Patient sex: M
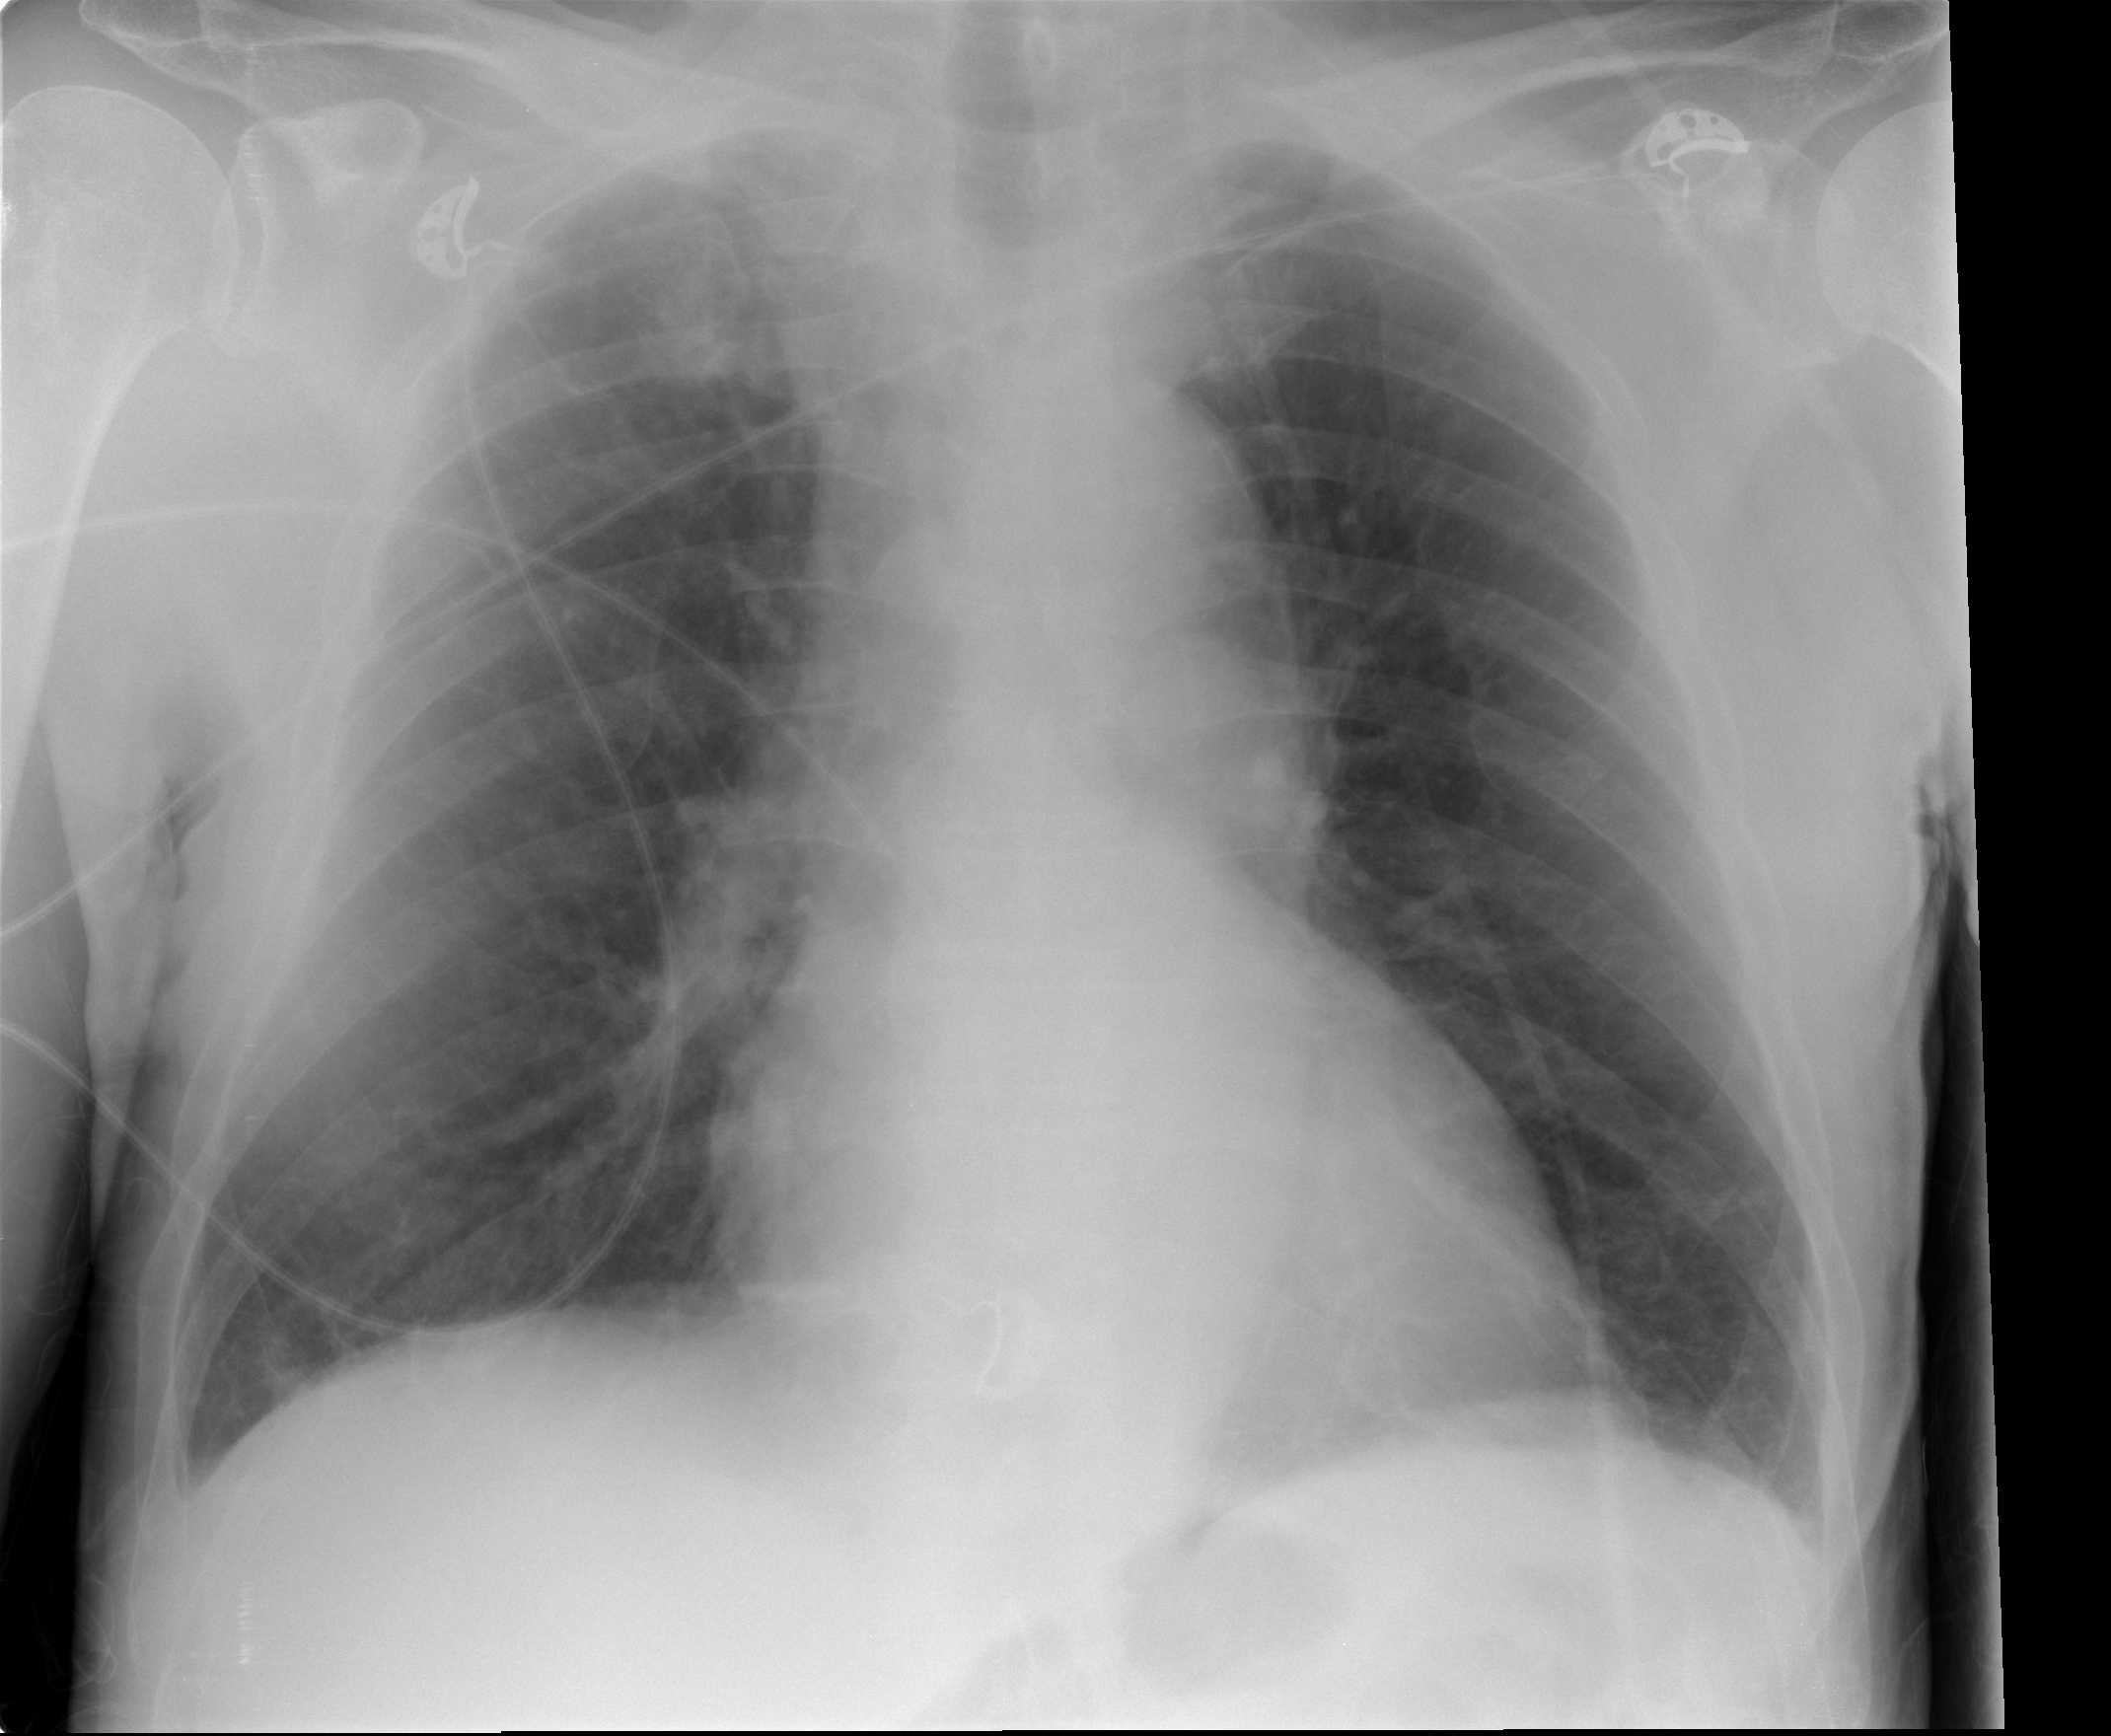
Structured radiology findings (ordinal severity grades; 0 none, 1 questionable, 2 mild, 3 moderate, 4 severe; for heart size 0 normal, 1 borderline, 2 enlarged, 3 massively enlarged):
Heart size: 0
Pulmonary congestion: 2
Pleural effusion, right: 0
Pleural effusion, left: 0
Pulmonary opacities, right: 0
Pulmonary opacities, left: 0
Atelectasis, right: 0
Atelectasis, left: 0